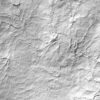
Label: not_dusty